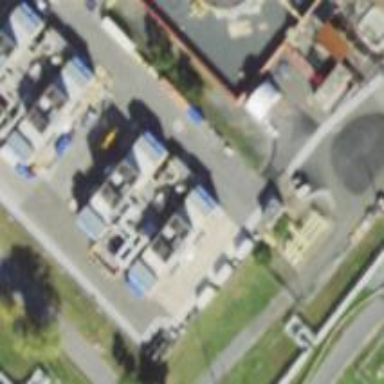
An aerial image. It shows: Gas turbine generator is in use.